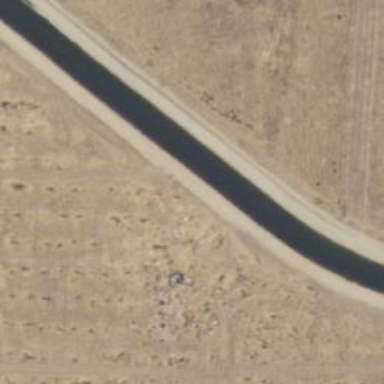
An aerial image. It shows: Culvert tunnel crossing over canal.